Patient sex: M
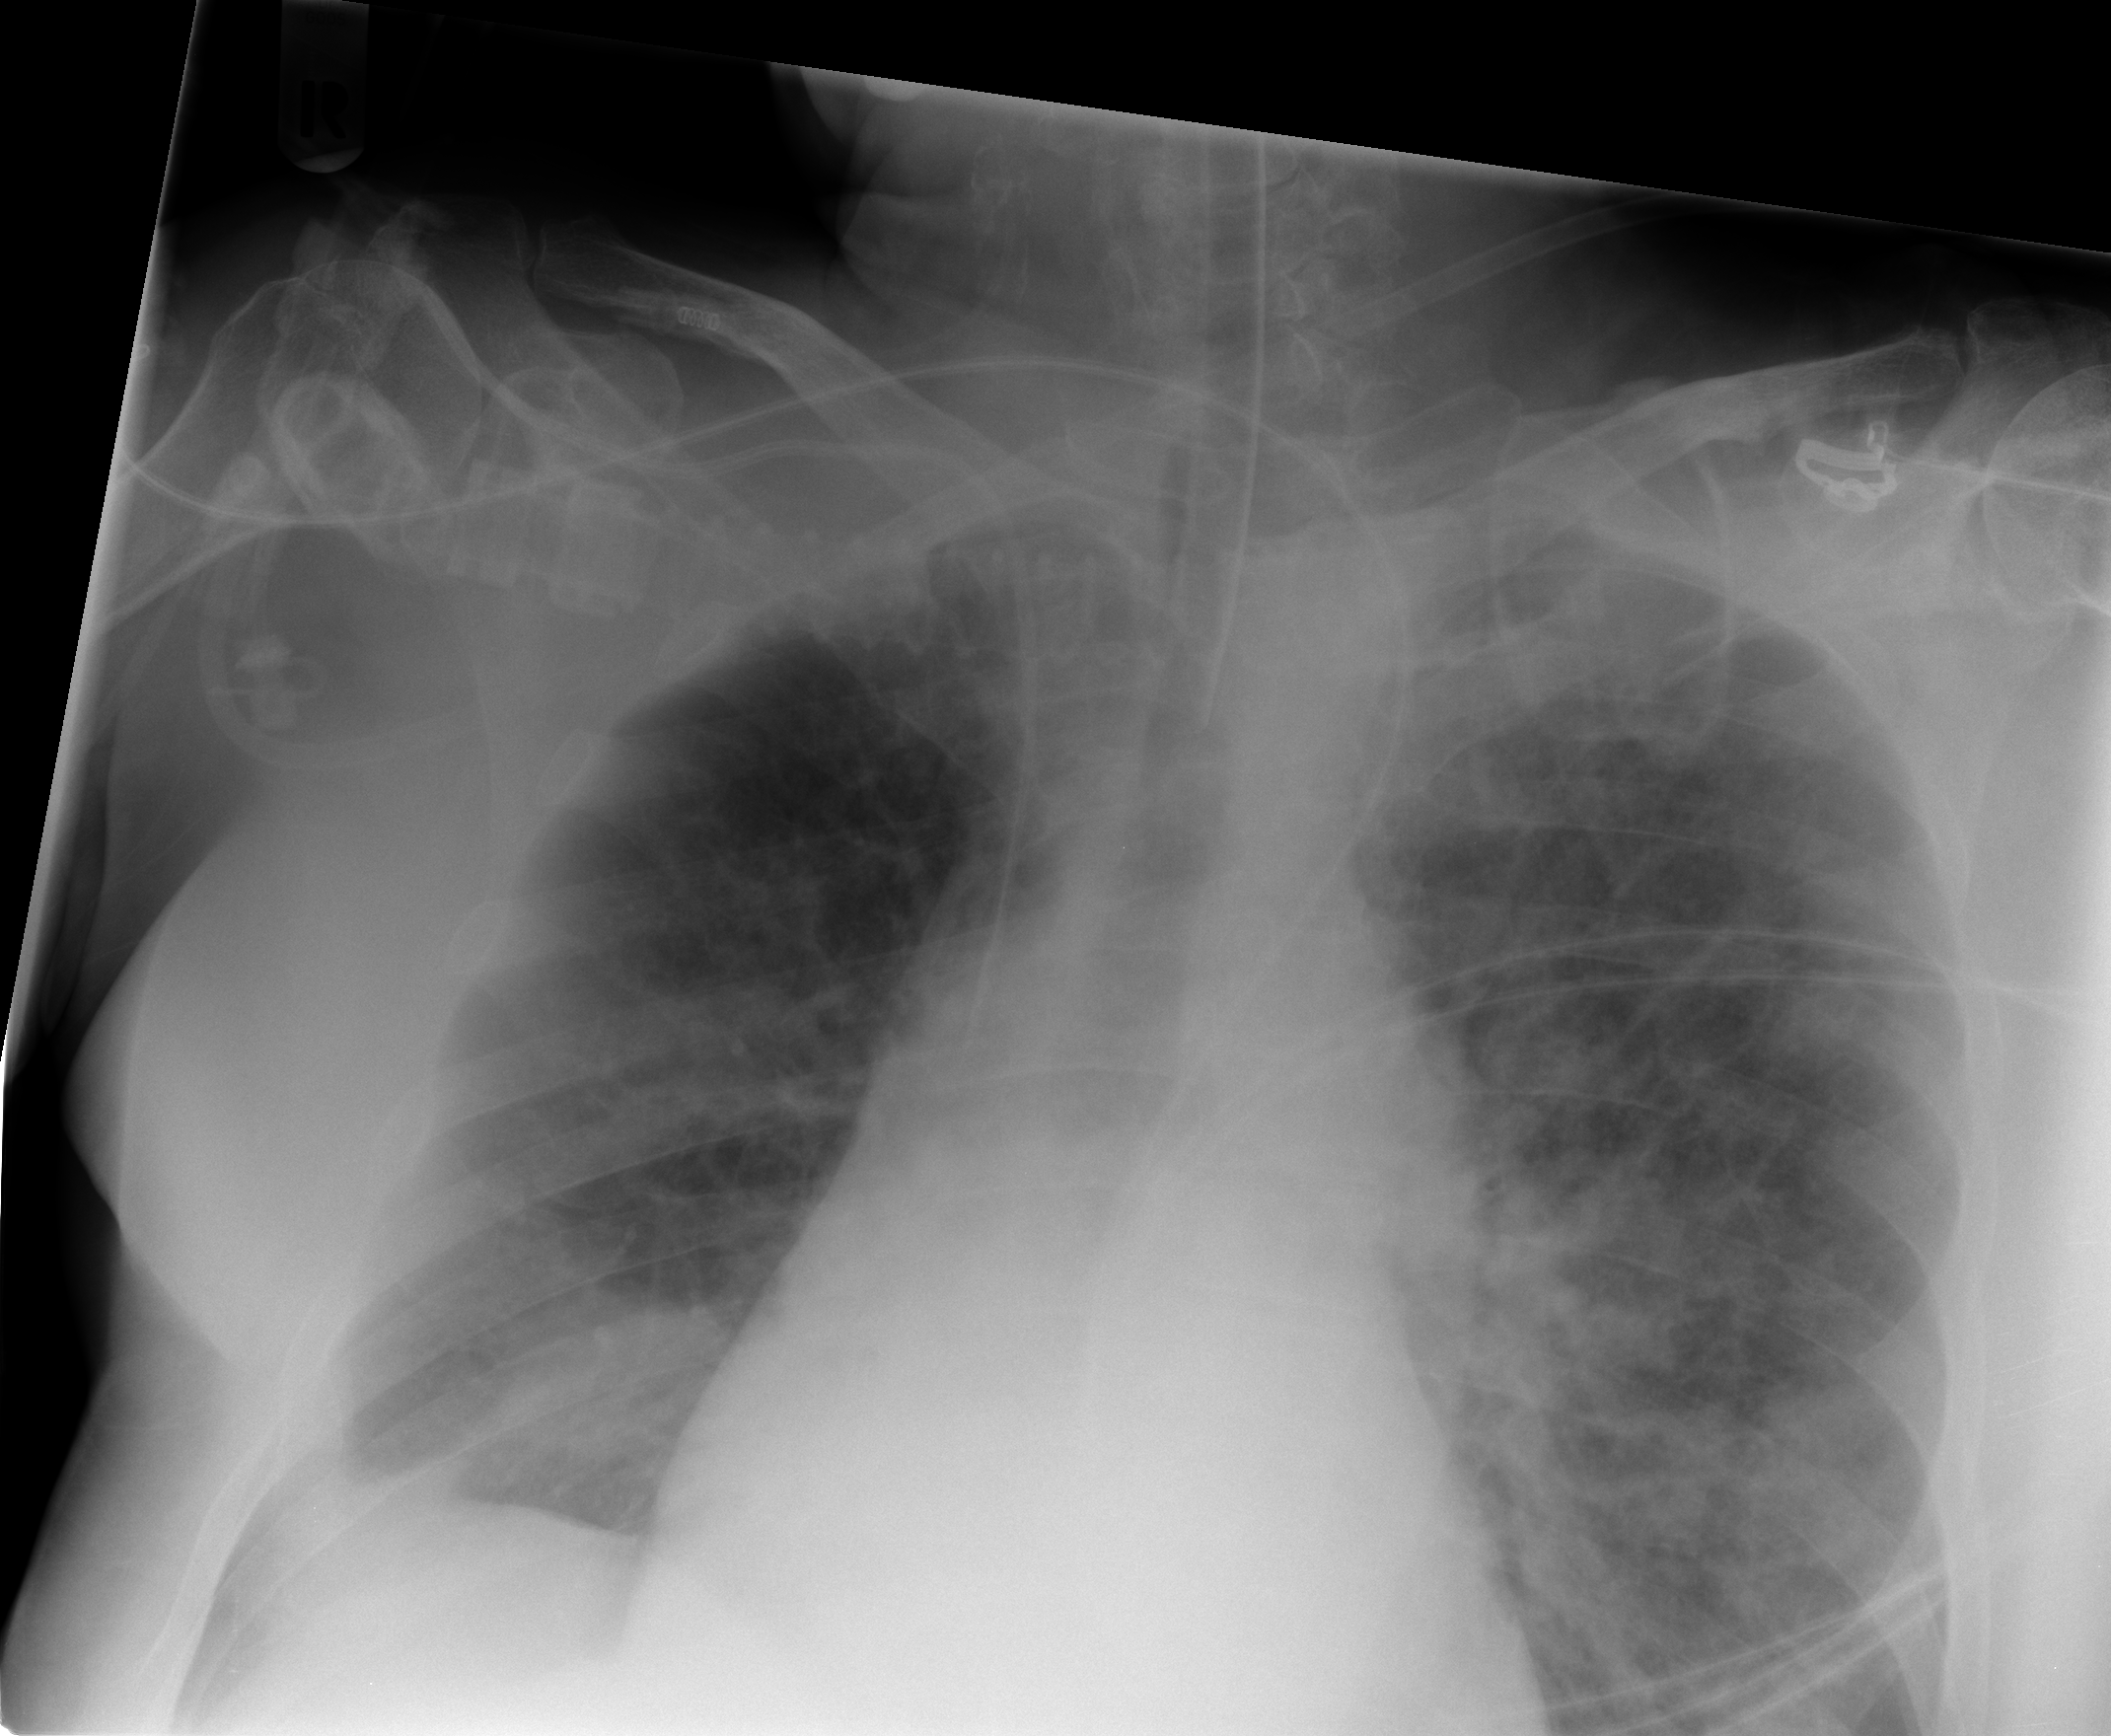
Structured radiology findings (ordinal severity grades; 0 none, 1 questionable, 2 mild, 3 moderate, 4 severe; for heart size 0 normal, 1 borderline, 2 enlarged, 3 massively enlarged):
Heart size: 2
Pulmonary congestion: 2
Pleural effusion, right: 2
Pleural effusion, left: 0
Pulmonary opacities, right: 0
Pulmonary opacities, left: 0
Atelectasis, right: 2
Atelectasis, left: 2